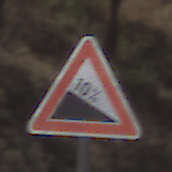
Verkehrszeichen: Gefaelle10
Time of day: Midday
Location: Outdoor (RoadRail)
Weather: Clear
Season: NotSpecified
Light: Natural